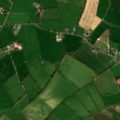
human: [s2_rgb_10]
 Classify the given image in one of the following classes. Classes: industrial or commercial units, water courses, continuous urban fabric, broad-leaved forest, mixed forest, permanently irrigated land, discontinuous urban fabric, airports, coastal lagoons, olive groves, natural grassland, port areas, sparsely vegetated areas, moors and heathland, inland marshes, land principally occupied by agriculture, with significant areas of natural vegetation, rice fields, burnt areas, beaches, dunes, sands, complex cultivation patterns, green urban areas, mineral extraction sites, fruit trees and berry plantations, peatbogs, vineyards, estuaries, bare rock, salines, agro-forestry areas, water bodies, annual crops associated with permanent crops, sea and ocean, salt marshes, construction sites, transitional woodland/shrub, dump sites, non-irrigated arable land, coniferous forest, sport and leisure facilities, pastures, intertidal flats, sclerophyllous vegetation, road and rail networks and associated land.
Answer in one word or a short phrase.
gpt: non-irrigated arable land, pastures